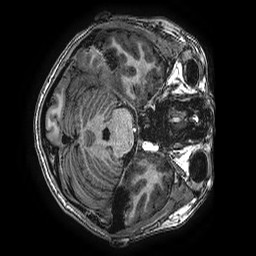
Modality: T1w
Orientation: axial
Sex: female
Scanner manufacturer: ge
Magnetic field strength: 3 T
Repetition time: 0.00766 s
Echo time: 0.003476 s